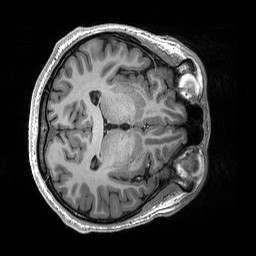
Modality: T1w
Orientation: axial
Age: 22
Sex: male
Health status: healthy
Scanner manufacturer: siemens
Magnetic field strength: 3 T
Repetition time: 2.53 s
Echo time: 0.00227 s